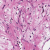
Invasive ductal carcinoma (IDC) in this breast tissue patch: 1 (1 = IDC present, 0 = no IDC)